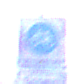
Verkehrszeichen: BeginnFahrradstrasse
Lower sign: BesondereFahrzeugeUndTransportgueter3
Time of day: SunriseSunset
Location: Outdoor (Nature)
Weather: Clear
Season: NotSpecified
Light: Natural